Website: crate-barrel
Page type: account-selection
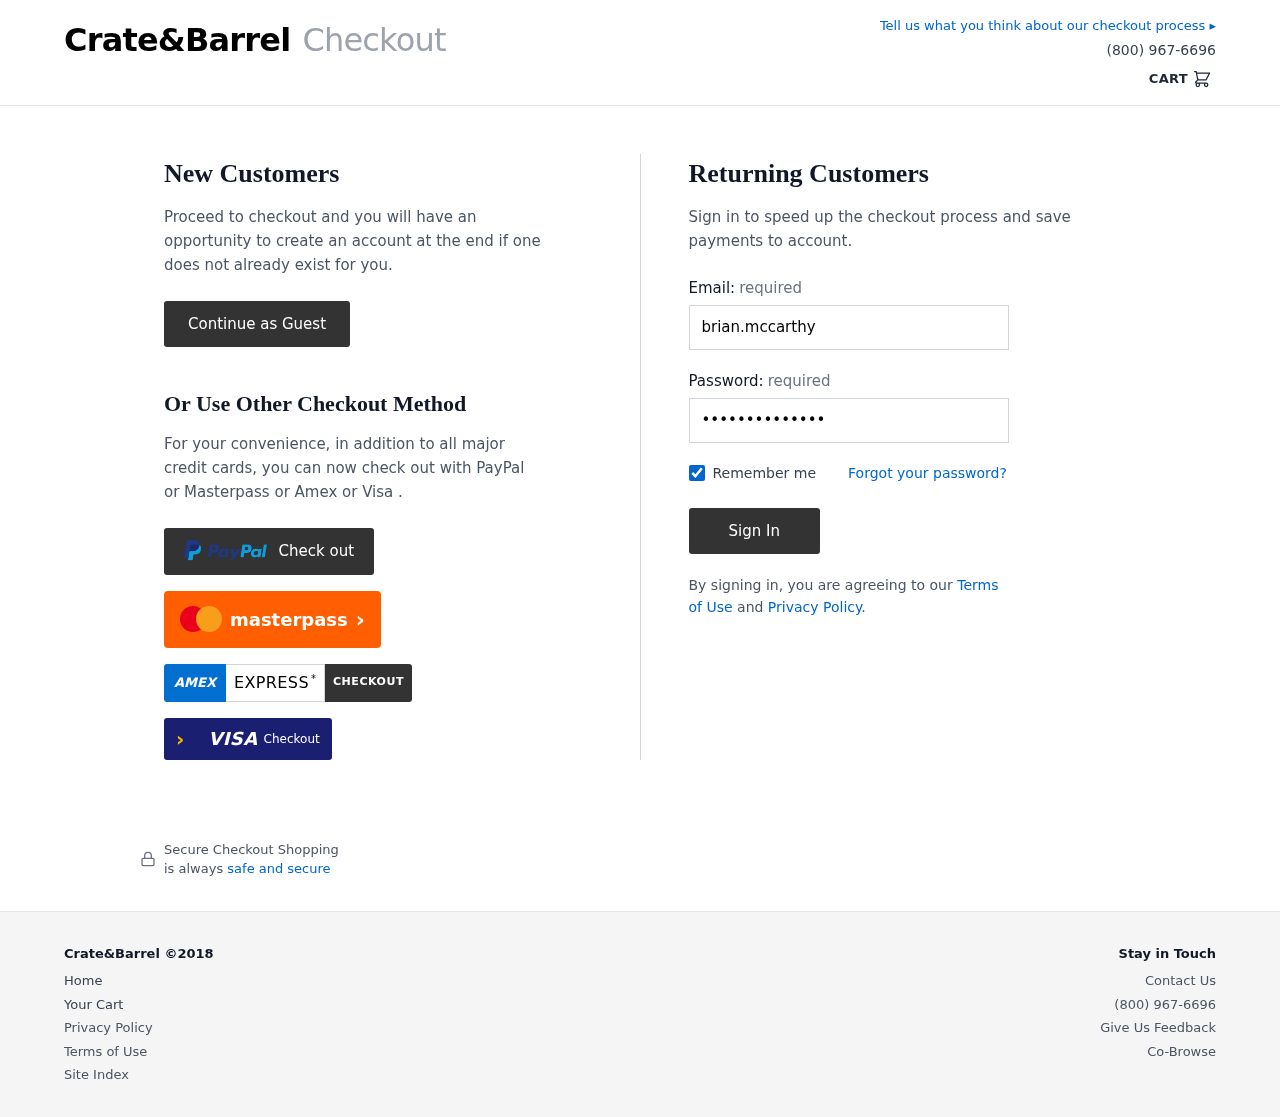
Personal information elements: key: PII_LOGIN_USERNAME
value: brian.mccarthy